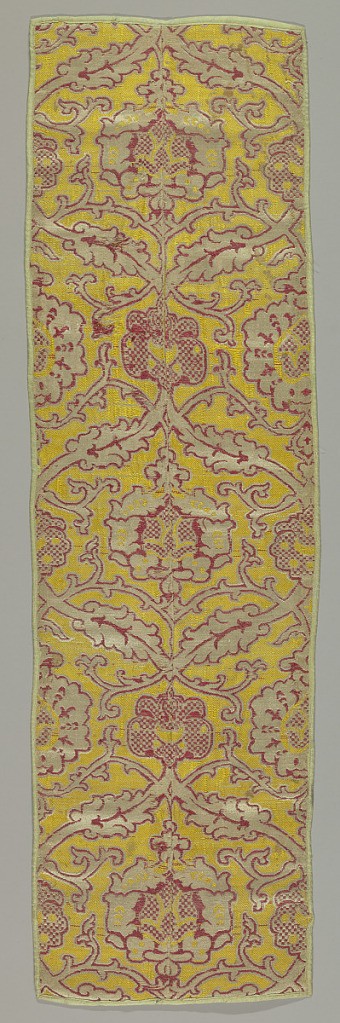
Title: Panel
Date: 17th century
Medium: Medium; silk, linen technique; woven
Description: Ogival pattern in red and yellow.